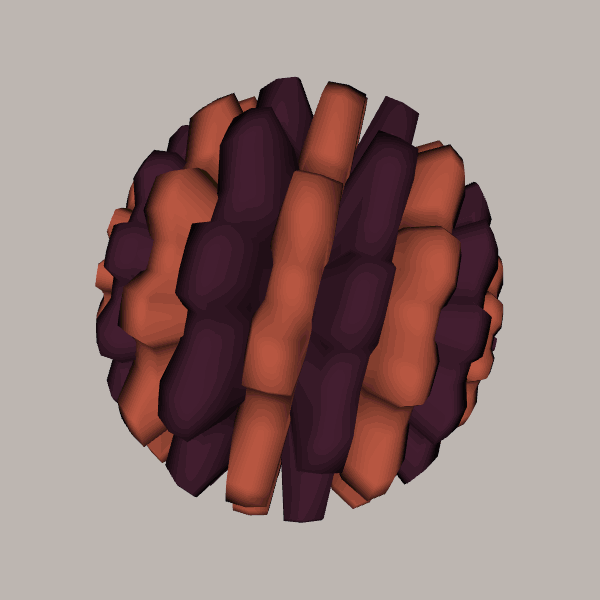
Background: light